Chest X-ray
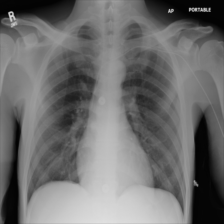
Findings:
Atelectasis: negative
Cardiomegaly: negative
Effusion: negative
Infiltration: negative
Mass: negative
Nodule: negative
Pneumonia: negative
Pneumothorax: negative
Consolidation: negative
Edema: negative
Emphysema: negative
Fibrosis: negative
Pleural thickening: negative
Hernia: negative